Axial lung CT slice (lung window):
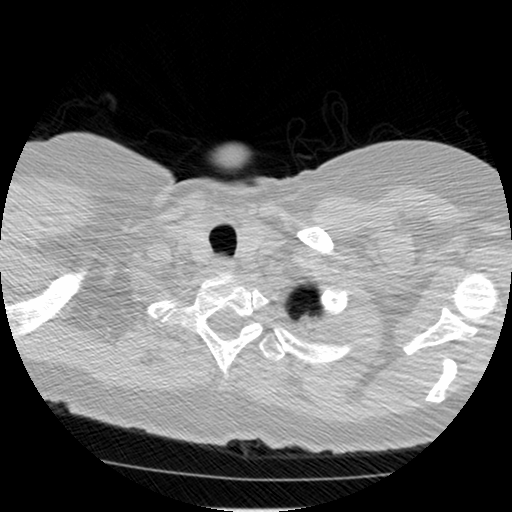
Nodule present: no